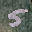
Label: 5